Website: walmart
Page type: account-selection
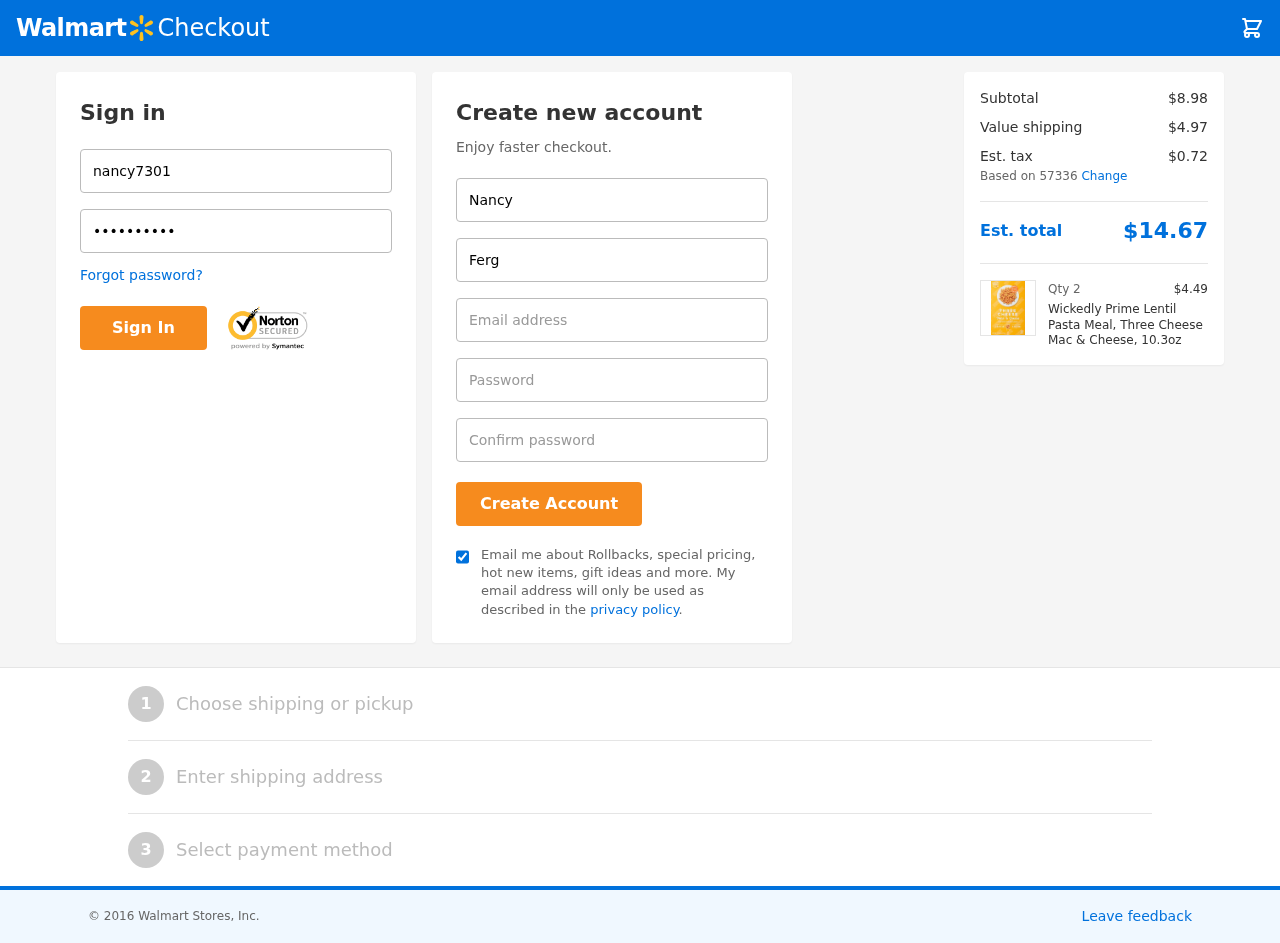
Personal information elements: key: PII_EMAIL
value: nancy_ferguson@gmail.com
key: PII_FIRSTNAME
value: Nancy
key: PII_LASTNAME
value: Ferguson
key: PII_LOGIN_USERNAME
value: nancy7301
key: PII_POSTCODE
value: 57336
Product elements: key: PRODUCT1_NAME
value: Wickedly Prime Lentil Pasta Meal, Three Cheese Mac & Cheese, 10.3oz
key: PRODUCT1_PRICE
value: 4.49
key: PRODUCT1_QUANTITY
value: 2
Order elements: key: ORDER_SUBTOTAL
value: $8.98
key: ORDER_SHIPPING_COST
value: $4.97
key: ORDER_TAX
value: $0.72
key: ORDER_TOTAL
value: $14.67